【题型】填空题　【知识点】平面几何　【难度】medium
如图, Rt$\triangle ABC$中, $\angle ACB=90^\circ$, $BC=a$, $\cos B=\dfrac{3}{4}$点$D$, $E$分别在边$AB$、$BC$上, $\angle CDE=\angle EDB=\angle B$, 那么$AD$的长为\_\_\_\_\_\_(用含$a$的代数表示)

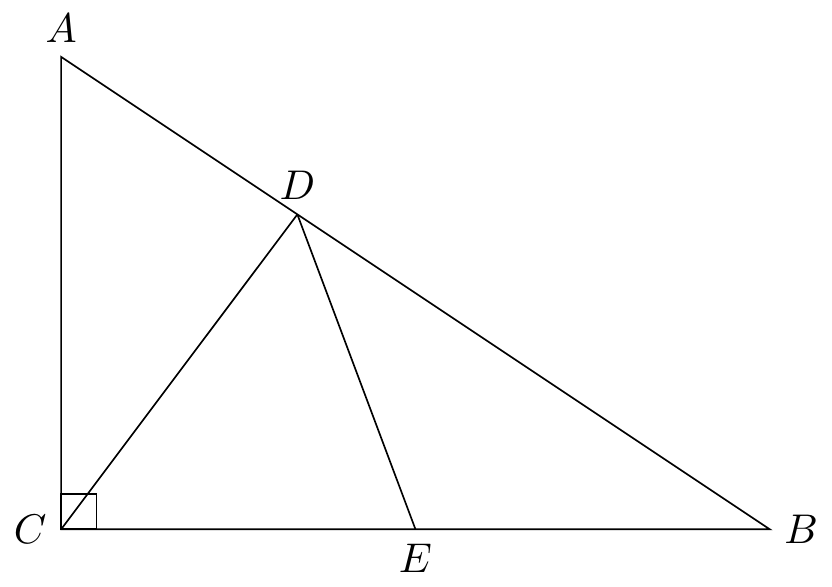
【解答】
解：如图所示, 过点$E$作$EG \perp AB$于点$G$

$\because \angle EDB = \angle ABC$

$\therefore ED = EB$

$\because \cos \angle ABC = \dfrac{3}{4}$

$\dfrac{BG}{BE} = \dfrac{3}{4}$, 设$BG=3k$, 则$DE=BE=4k$, $BD=6k$

$\because BC=a$

$\therefore CE=a-4k$

过点$B$作$BF // DE$交$CD$的延长线于点$F$

$\angle EDB = \angle DBF$, $\angle CDE = \angle F$

$\because \angle CDE = \angle EDB$

$\angle DBF = \angle F$

$DF = DB$

$\because BF // DE$

$\dfrac{CD}{DF} = \dfrac{CE}{EB}$, 则$\dfrac{CD}{DB} = \dfrac{CE}{EB}$

$\dfrac{CD}{6k} = \dfrac{a-4k}{4k}$

解得：$CD = \dfrac{3}{2}a-6k$

又$\angle DCE = \angle BCD$, $\angle CDE = \angle CBD$

$\triangle CDE \sim \triangle CBD$

$\dfrac{CE}{CD} = \dfrac{CD}{CB}$

$\dfrac{a-4k}{\dfrac{3}{2}a-6k} = \dfrac{\dfrac{3}{2}a-6k}{a}$

解得：$k = \dfrac{5a}{36}$

$\therefore BD=6k=\dfrac{5a}{6}$

$\because \angle ACB=90^\circ$, $\cos \angle ABC=\dfrac{3}{4}$, $BC=a$

$\therefore AB=\dfrac{BC}{\cos \angle ABC}=\dfrac{4}{3}a$, 则$AD=\dfrac{4}{3}a-BD=\dfrac{4}{3}a-\dfrac{5}{6}a=\dfrac{1}{2}a$

故答案为：$\dfrac{a}{2}$
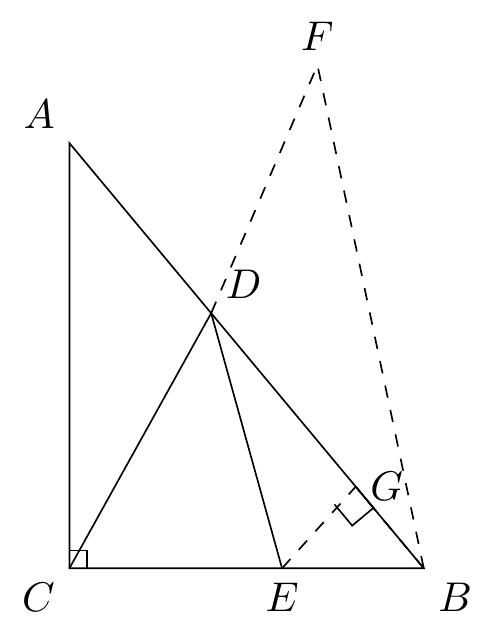